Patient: sex M, age 76
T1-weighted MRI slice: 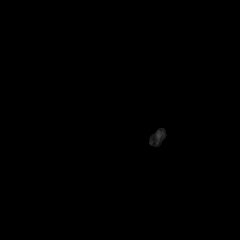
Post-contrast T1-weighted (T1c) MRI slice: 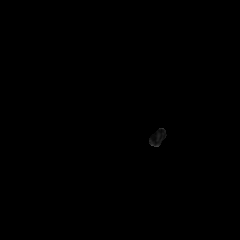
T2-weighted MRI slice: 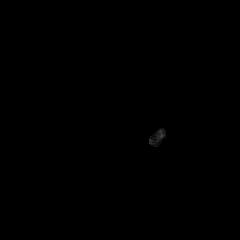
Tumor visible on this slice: no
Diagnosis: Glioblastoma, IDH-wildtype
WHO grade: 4